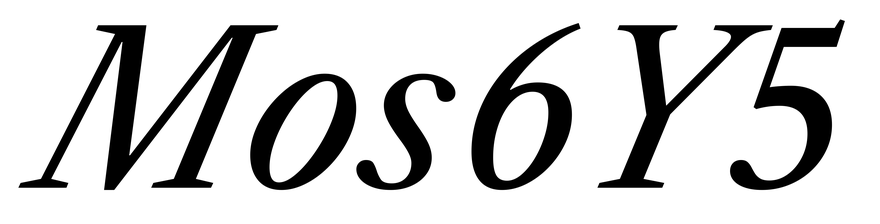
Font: LibreCaslonText-Italic_Italic